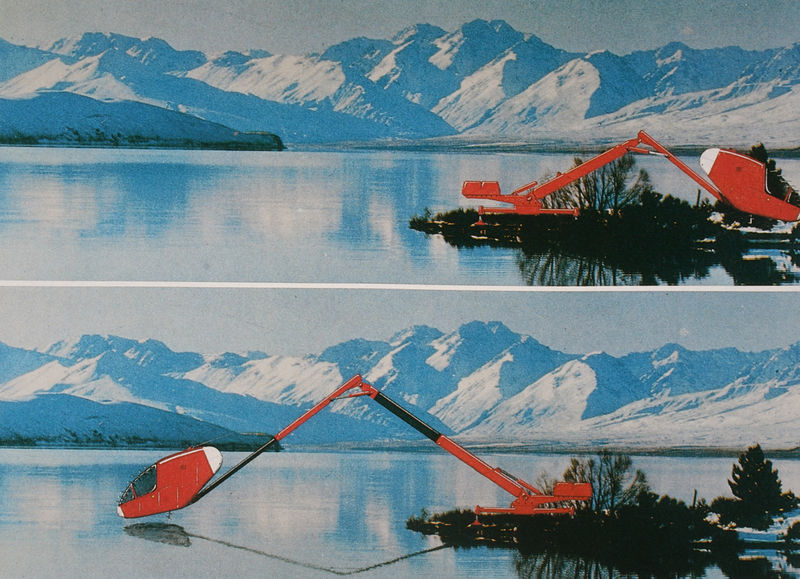
Titel: Projekt 124, Collagen
Künstler: Future Systems
Schlagwörter: baum, berg, blau, blätter, himmel, meer, schatten, wasser, weiß, grün, komposition, see, licht, schwarz, eis, rot, schnee, ast, horizont, spiegelung, insel, berge, gebirge, kran, grat, gelenk, gondel, kapsel, berggrat